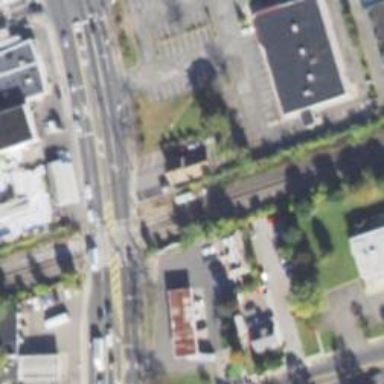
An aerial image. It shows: Railway crossing.